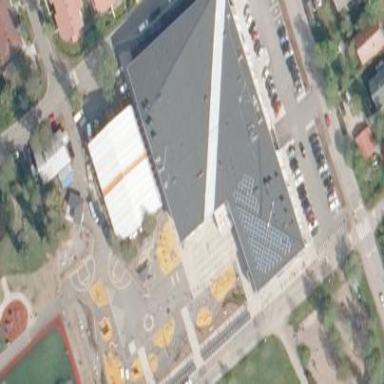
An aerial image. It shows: School building.